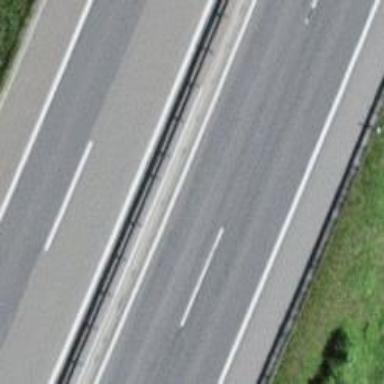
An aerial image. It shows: Asphalt motorway.